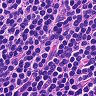
Metastatic tissue present: no